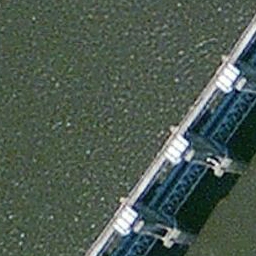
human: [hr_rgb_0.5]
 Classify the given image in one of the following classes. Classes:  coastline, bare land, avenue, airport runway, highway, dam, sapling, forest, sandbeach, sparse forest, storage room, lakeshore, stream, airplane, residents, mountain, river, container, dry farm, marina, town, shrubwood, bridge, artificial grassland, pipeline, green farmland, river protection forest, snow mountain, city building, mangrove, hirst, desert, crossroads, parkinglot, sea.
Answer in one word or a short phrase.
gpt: dam